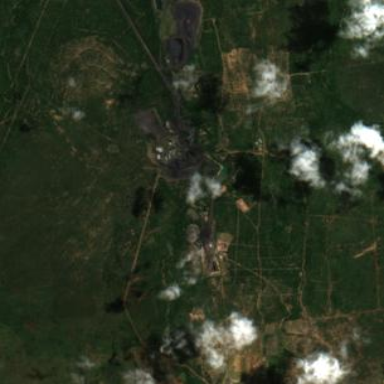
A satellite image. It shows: Industrial area used for mining operations.